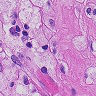
Metastatic tissue present: yes